Aerial crown-view tile of a tropical tree (Barro Colorado Island, Panama), acquired 20250414:
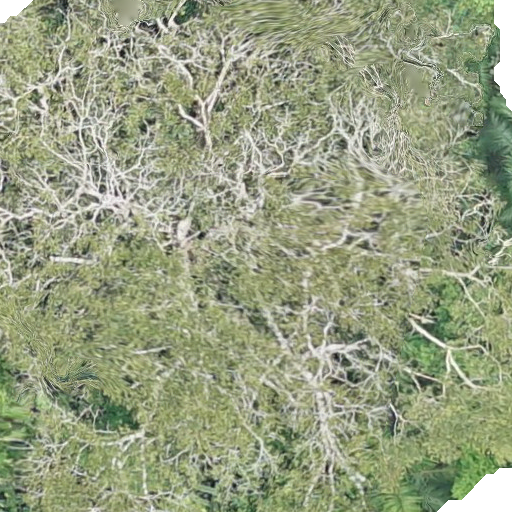
Species: Dipteryx oleifera
GBIF accepted scientific name: Dipteryx oleifera
Crown area: 536.738 m²